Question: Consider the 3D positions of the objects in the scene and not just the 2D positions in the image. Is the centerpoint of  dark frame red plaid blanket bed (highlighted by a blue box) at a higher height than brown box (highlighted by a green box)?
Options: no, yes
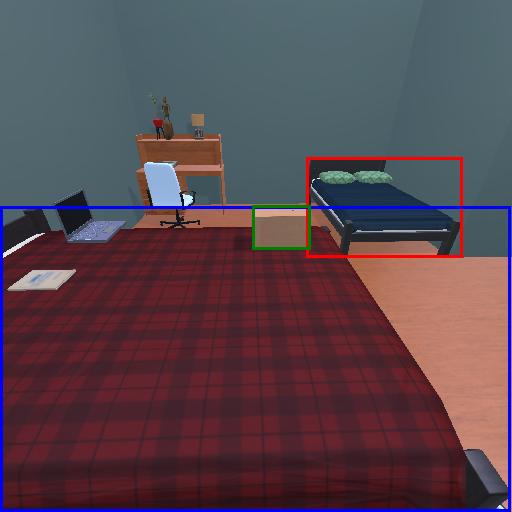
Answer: no